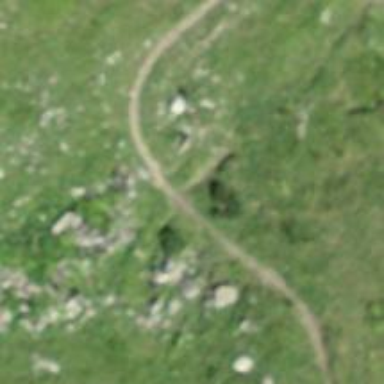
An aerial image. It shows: Path with stone surface.